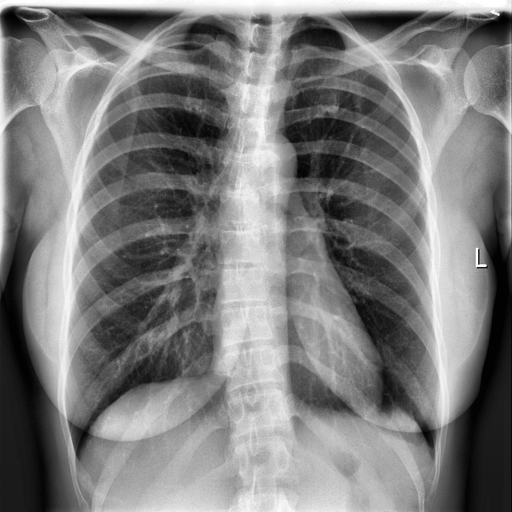
Finding: NORMAL